Question: I'm trying to get my head around this problem but am new to Ruby on Rails and can't figure it out. I have three models: user, match and match_pick.
My 'index.html.erb' page in 'matches' view lists all matches. I have split the games into 10 blocks, and have set up buttons on a page for Block 1, Block 2......When these buttons are pressed, parameters are passed to the index method in 'matches_controller.rb' and it then only shows the games related to that block.
I'm now trying to set it up to take predictions from the user for each match in the relevant block and save these to the 'match_pick' model - set up to save a userID, matchID and userPick.
I was hoping to put a dropdrown list beside each game listed on the 'index.html.erb' page in 'matches' view (see image below). I was then hoping that the user could only finalise a block's picks by pressing a submit button which would then record their picks (usually 8) for that block. This would result in 8 new lines in the 'match_pick' model.
I've only tried to do the drop-down list this afternoon and am finding it hard because a lot of the help out there have them as part of a form. I'll have another go later as I want the dropdown list to display the options Draw, Team1 name, Team2 name. I plan on only recording an int for the user pick - 0 for draw, 1 for Team1 and 2 for Team2.
Before I throw a load more time at it, can anyone tell me if I'm approaching this correctly and if it's feasible i.e. Am I able to create multiple entries in the 'match_pick' model by pressing the submit button? If so, where and how do I implement the functionality to do this. My main problem is how do I get the information from each of the drop-downs and how do I then write their choices as well as the userID and matchID to the 'match_pick' model.
Here's some relevant code. I know the drop-down code is wrong but it was the only way I could get it working earlier and I'll have to spend more time trying to get it to do what I want.
I've also included an image to show what I'm talking about.
Thanks for taking the time to look. Any and all help is very much appreciated.
> views/matches index.html.erb
'''
<div class= "span10 center-table">
<% if (params[:first_match].to_i == 0) %>
<h1>Administer matches</h1>
<% else %>
<h1>Block <%= @matches[0].block %></h1>
<% end %>
<table class="table table-bordered table-condensed table-striped" >
<thead>
<tr>
<th class="col-sn-1">ID</th>
<th class="col-sn-1">Block</th>
<th class="col-sn-1">Round</th>
<th class="col-sn-1">Date</th>
<th class="col-sn-1">Day</th>
<th class="col-sn-1">Time</th>
<th class="col-sn-1">Venue</th>
<th class="col-sn-1">Team1</th>
<th class="col-sn-1">Team2</th>
<% if (params[:first_match].to_i == 0) %>
<th class="col-sn-1">Result</th>
<th class="col-sn-1">Played</th>
<% else %>
<th class="col-sn-1">User Pick</th>
<% end %>
</tr>
</thead>
<tbody>
<% @matches.each do |match| %>
<tr>
<td><%= match.id %></td>
<td><%= match.block %></td>
<td><%= match.round %></td>
<td><%= match.date %></td>
<td><%= match.day %></td>
<td><%= match.time %></td>
<td><%= match.venue %></td>
<td><%= match.team1 %></td>
<td><%= match.team2 %></td>
<% if (params[:first_match].to_i == 0) %>
<td><%= match.resultString %></td>
<td><%= match.played %></td>
<td><%= link_to 'Show', match %></td>
<td><%= link_to 'Edit', edit_match_path(match) %></td>
<% else %>
<td><%= select :userPick, [['','hot'],['Medium','medium'],['Cold','cold']], :include_blank => true %></td>
<% end %>
</tr>
<% end %>
</tbody>
</table>
<%= link_to "Submit Picks", home_path, :id => "open-contacts-dialog-btn", :class => "btn-large btn-primary", :method => :get %>
</div>
'''
> Matches Image

> EDIT 1
Hi anonymoussxxx, the last part is causing a problem and I don't really understand it enough to fix (tried to put a post before the match but not working). The part where you say "And don't forget add an action 'new_match_pick' into 'routes.rb'"
'''
match "match/create-match-pick" => "matches#create_match_pick", :as => :create_match_pick
'''
Nitrious is giving me the following error:
> Error Code
'''
=> Booting WEBrick
=> Rails 4.1.0 application starting in development on http://0.0.0.0:3000
=> Run 'rails server -h' for more startup options
=> Notice: server is listening on all interfaces (0.0.0.0). Consider using 127.0.0.1 (--binding option)
=> Ctrl-C to shutdown server
Exiting
/home/action/.rvm/gems/ruby-2.1.1/gems/actionpack-4.1.0/lib/action_dispatch/routing/mapper.rb:196:in 'normalize_conditions!': You should not use the 'match' method in your router wit
hout specifying an HTTP method. (RuntimeError)
If you want to expose your action to both GET and POST, add 'via: [:get, :post]' option.
If you want to expose your action to GET, use 'get' in the router:
Instead of: match "controller#action"
Do: get "controller#action"
from /home/action/.rvm/gems/ruby-2.1.1/gems/actionpack-4.1.0/lib/action_dispatch/routing/mapper.rb:68:in 'initialize'
from /home/action/.rvm/gems/ruby-2.1.1/gems/actionpack-4.1.0/lib/action_dispatch/routing/mapper.rb:1462:in 'new'
from /home/action/.rvm/gems/ruby-2.1.1/gems/actionpack-4.1.0/lib/action_dispatch/routing/mapper.rb:1462:in 'add_route'
from /home/action/.rvm/gems/ruby-2.1.1/gems/actionpack-4.1.0/lib/action_dispatch/routing/mapper.rb:1441:in 'decomposed_match'
from /home/action/.rvm/gems/ruby-2.1.1/gems/actionpack-4.1.0/lib/action_dispatch/routing/mapper.rb:1422:in 'block in match'
from /home/action/.rvm/gems/ruby-2.1.1/gems/actionpack-4.1.0/lib/action_dispatch/routing/mapper.rb:1412:in 'each'
from /home/action/.rvm/gems/ruby-2.1.1/gems/actionpack-4.1.0/lib/action_dispatch/routing/mapper.rb:1412:in 'match'
from /home/action/workspace/PAW/config/routes.rb:22:in 'block in <top (required)>'
from /home/action/.rvm/gems/ruby-2.1.1/gems/actionpack-4.1.0/lib/action_dispatch/routing/route_set.rb:335:in 'instance_exec'
from /home/action/.rvm/gems/ruby-2.1.1/gems/actionpack-4.1.0/lib/action_dispatch/routing/route_set.rb:335:in 'eval_block'
from /home/action/.rvm/gems/ruby-2.1.1/gems/actionpack-4.1.0/lib/action_dispatch/routing/route_set.rb:313:in 'draw'
from /home/action/workspace/PAW/config/routes.rb:1:in '<top (required)>'
from /home/action/.rvm/gems/ruby-2.1.1/gems/activesupport-4.1.0/lib/active_support/dependencies.rb:241:in 'load'
from /home/action/.rvm/gems/ruby-2.1.1/gems/activesupport-4.1.0/lib/active_support/dependencies.rb:241:in 'block in load'
from /home/action/.rvm/gems/ruby-2.1.1/gems/activesupport-4.1.0/lib/active_support/dependencies.rb:232:in 'load_dependency'
from /home/action/.rvm/gems/ruby-2.1.1/gems/activesupport-4.1.0/lib/active_support/dependencies.rb:241:in 'load'
from /home/action/.rvm/gems/ruby-2.1.1/gems/railties-4.1.0/lib/rails/application/routes_reloader.rb:40:in 'block in load_paths'
from /home/action/.rvm/gems/ruby-2.1.1/gems/railties-4.1.0/lib/rails/application/routes_reloader.rb:40:in 'each'
from /home/action/.rvm/gems/ruby-2.1.1/gems/railties-4.1.0/lib/rails/application/routes_reloader.rb:40:in 'load_paths'
from /home/action/.rvm/gems/ruby-2.1.1/gems/railties-4.1.0/lib/rails/application/routes_reloader.rb:16:in 'reload!'
from /home/action/.rvm/gems/ruby-2.1.1/gems/railties-4.1.0/lib/rails/application/routes_reloader.rb:26:in 'block in updater'
from /home/action/.rvm/gems/ruby-2.1.1/gems/activesupport-4.1.0/lib/active_support/file_update_checker.rb:75:in 'call'
from /home/action/.rvm/gems/ruby-2.1.1/gems/activesupport-4.1.0/lib/active_support/file_update_checker.rb:75:in 'execute'
from /home/action/.rvm/gems/ruby-2.1.1/gems/railties-4.1.0/lib/rails/application/routes_reloader.rb:27:in 'updater'
from /home/action/.rvm/gems/ruby-2.1.1/gems/railties-4.1.0/lib/rails/application/routes_reloader.rb:7:in 'execute_if_updated'
from /home/action/.rvm/gems/ruby-2.1.1/gems/railties-4.1.0/lib/rails/application/finisher.rb:71:in 'block in <module:Finisher>'
from /home/action/.rvm/gems/ruby-2.1.1/gems/railties-4.1.0/lib/rails/initializable.rb:30:in 'instance_exec'
from /home/action/.rvm/gems/ruby-2.1.1/gems/railties-4.1.0/lib/rails/initializable.rb:30:in 'run'
from /home/action/.rvm/gems/ruby-2.1.1/gems/railties-4.1.0/lib/rails/initializable.rb:55:in 'block in run_initializers'
from /home/action/.rvm/rubies/ruby-2.1.1/lib/ruby/2.1.0/tsort.rb:226:in 'block in tsort_each'
from /home/action/.rvm/rubies/ruby-2.1.1/lib/ruby/2.1.0/tsort.rb:348:in 'block (2 levels) in each_strongly_connected_component'
from /home/action/.rvm/rubies/ruby-2.1.1/lib/ruby/2.1.0/tsort.rb:427:in 'each_strongly_connected_component_from'
from /home/action/.rvm/rubies/ruby-2.1.1/lib/ruby/2.1.0/tsort.rb:347:in 'block in each_strongly_connected_component'
from /home/action/.rvm/rubies/ruby-2.1.1/lib/ruby/2.1.0/tsort.rb:345:in 'each'
from /home/action/.rvm/rubies/ruby-2.1.1/lib/ruby/2.1.0/tsort.rb:345:in 'call'
from /home/action/.rvm/rubies/ruby-2.1.1/lib/ruby/2.1.0/tsort.rb:345:in 'each_strongly_connected_component'
from /home/action/.rvm/rubies/ruby-2.1.1/lib/ruby/2.1.0/tsort.rb:224:in 'tsort_each'
from /home/action/.rvm/rubies/ruby-2.1.1/lib/ruby/2.1.0/tsort.rb:205:in 'tsort_each'
from /home/action/.rvm/gems/ruby-2.1.1/gems/railties-4.1.0/lib/rails/initializable.rb:54:in 'run_initializers'
from /home/action/.rvm/gems/ruby-2.1.1/gems/railties-4.1.0/lib/rails/application.rb:288:in 'initialize!'
from /home/action/workspace/PAW/config/environment.rb:5:in '<top (required)>'
from /home/action/workspace/PAW/config.ru:3:in 'require'
from /home/action/workspace/PAW/config.ru:3:in 'block in <main>'
from /home/action/.rvm/gems/ruby-2.1.1/gems/rack-1.5.2/lib/rack/builder.rb:55:in 'instance_eval'
from /home/action/.rvm/gems/ruby-2.1.1/gems/rack-1.5.2/lib/rack/builder.rb:55:in 'initialize'
from /home/action/workspace/PAW/config.ru:in 'new'
from /home/action/workspace/PAW/config.ru:in '<main>'
from /home/action/.rvm/gems/ruby-2.1.1/gems/rack-1.5.2/lib/rack/builder.rb:49:in 'eval'
from /home/action/.rvm/gems/ruby-2.1.1/gems/rack-1.5.2/lib/rack/builder.rb:49:in 'new_from_string'
from /home/action/.rvm/gems/ruby-2.1.1/gems/rack-1.5.2/lib/rack/builder.rb:40:in 'parse_file'
from /home/action/.rvm/gems/ruby-2.1.1/gems/rack-1.5.2/lib/rack/server.rb:277:in 'build_app_and_options_from_config'
from /home/action/.rvm/gems/ruby-2.1.1/gems/rack-1.5.2/lib/rack/server.rb:199:in 'app'
from /home/action/.rvm/gems/ruby-2.1.1/gems/railties-4.1.0/lib/rails/commands/server.rb:50:in 'app'
from /home/action/.rvm/gems/ruby-2.1.1/gems/rack-1.5.2/lib/rack/server.rb:314:in 'wrapped_app'
from /home/action/.rvm/gems/ruby-2.1.1/gems/railties-4.1.0/lib/rails/commands/server.rb:130:in 'log_to_stdout'
from /home/action/.rvm/gems/ruby-2.1.1/gems/railties-4.1.0/lib/rails/commands/server.rb:67:in 'start'
from /home/action/.rvm/gems/ruby-2.1.1/gems/railties-4.1.0/lib/rails/commands/commands_tasks.rb:81:in 'block in server'
from /home/action/.rvm/gems/ruby-2.1.1/gems/railties-4.1.0/lib/rails/commands/commands_tasks.rb:76:in 'tap'
from /home/action/.rvm/gems/ruby-2.1.1/gems/railties-4.1.0/lib/rails/commands/commands_tasks.rb:76:in 'server'
from /home/action/.rvm/gems/ruby-2.1.1/gems/railties-4.1.0/lib/rails/commands/commands_tasks.rb:40:in 'run_command!'
from /home/action/.rvm/gems/ruby-2.1.1/gems/railties-4.1.0/lib/rails/commands.rb:17:in '<top (required)>'
from /home/action/workspace/PAW/bin/rails:8:in 'require'
from /home/action/workspace/PAW/bin/rails:8:in '<top (required)>'
from /home/action/.rvm/gems/ruby-2.1.1/gems/spring-1.1.2/lib/spring/client/rails.rb:27:in 'load'
from /home/action/.rvm/gems/ruby-2.1.1/gems/spring-1.1.2/lib/spring/client/rails.rb:27:in 'call'
from /home/action/.rvm/gems/ruby-2.1.1/gems/spring-1.1.2/lib/spring/client/command.rb:7:in 'call'
from /home/action/.rvm/gems/ruby-2.1.1/gems/spring-1.1.2/lib/spring/client.rb:26:in 'run'
from /home/action/.rvm/gems/ruby-2.1.1/gems/spring-1.1.2/bin/spring:48:in '<top (required)>'
from /home/action/.rvm/gems/ruby-2.1.1/gems/spring-1.1.2/lib/spring/binstub.rb:11:in 'load'
from /home/action/.rvm/gems/ruby-2.1.1/gems/spring-1.1.2/lib/spring/binstub.rb:11:in '<top (required)>'
from /home/action/workspace/PAW/bin/spring:16:in 'require'
from /home/action/workspace/PAW/bin/spring:16:in '<top (required)>'
from bin/rails:3:in 'load'
from bin/rails:3:in '<main>'
'''
Thanks for your help.
> EDIT 2
Ok so I just changed the line
'''
match "match/create-match-pick" => "matches#create_match_pick", :as => :create_match_pick
'''
to
'''
post "match/create-match-pick" => "matches#create_match_pick", :as => :create_match_pick
'''
This looks to have solved it. I need to make some changes to save the items I need but it looks good. Thanks a lot anonymousxxx
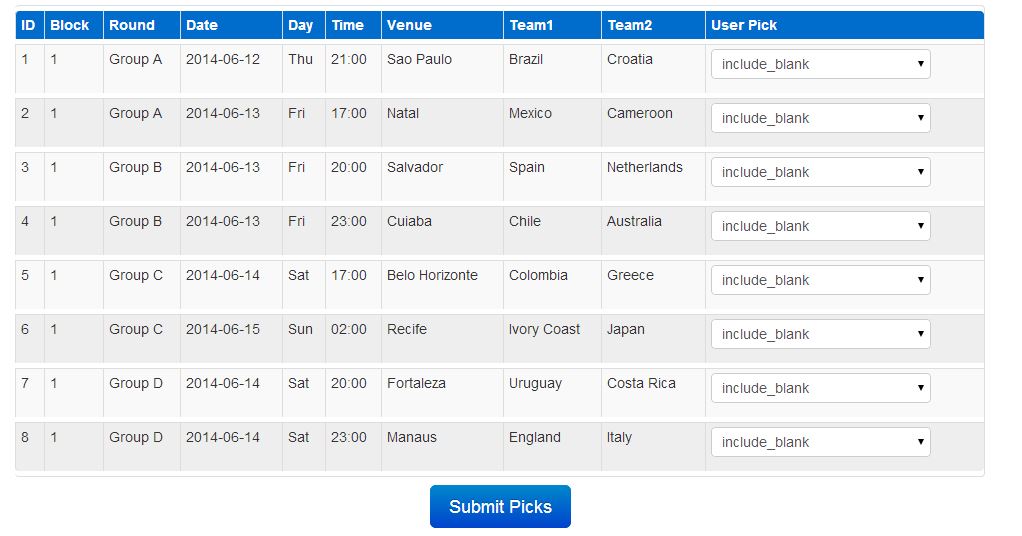
Answer: You can try it something like <URL> concept.
This is code for on your index view, I put 'check_box_tag' for 'match.id' and using jquery for enable 'select_tag' if 'check_box_tag' is checked. But all of whatever you want to do, most importantly I explain the concept of what I make.
'''
<%= form_tag create_match_pick_path, :method => :post do %>
<% @matches.each do |match| %>
<%= check_box_tag "match_ids[]", match.id, false, :class => 'matchid' %>
<%= select_tag "user_picks[]", options_for_select([["Select One", ""], "Hot", "Medium", "Cold"]), disabled: true, 'data-id' => match.id %>
<% end %>
<%= button_tag :class => "btn-large btn-primary" do %> Submit Pick <% end %>
<% end %>
<script type="text/javascript">
$('.matchid').on('click', function () {
var dataid = $(this).val();
if (this.checked) {
$('select[data-id="'+ dataid +'"]').prop('disabled', false);
} else {
$('select[data-id="'+ dataid +'"]').prop('disabled', true);
}
});
</script>
'''
And on your controller looks like :
'''
def create_match_pick
if params[:match_ids].nil?
redirect_to matches_url, :flash => { :error => 'Your notice or whatever' }
else
@matches = Match.find(params[:match_ids])
@userpick = params[:user_picks] unless params[:user_picks].nil?
@matches.each_with_index do |match, index|
MatchPick.create!(:match_id => match.id, :name => @userpick[index])
if @matches.size == index + 1
redirect_to matches_path
end
end
end
end
'''
And don't forget add an action 'new_match_pick' into 'routes.rb'
'''
POST "match/create-match-pick" => "matches#create_match_pick", :as => :create_match_pick
'''
I have tried it and successfully.
'''
Started POST "/match/create-match-pick" for 127.0.0.1 at 2014-05-20 03:22:02 +0700
Processing by Match#create_match_pick as HTML
Parameters: {"utf8"=>"V", "authenticity_token"=>"ILrFvhYTBks6gP0cKI/3iwIURpkfQgM8Xe4TytVXJvc=", "match_ids"=>["1", "2"], "user_picks"=>["Medium", "Cold"]}
-[1m-[35mMatch Load (0.0ms)-[0m SELECT "matches".* FROM "matches" WHERE "matches"."id" IN(1, 2)
-[1m-[36m (1.0ms)-[0m -[1mBEGIN-[0m
-[1m-[35mSQL (120.0ms)-[0m INSERT INTO "match_picks" ("match_id", "created_at", "name", "updated_at") VALUES ($1, $2, $3, $4) RETURNING "id" [["match_id", 1], ["created_at", Tue, 20 May 2014 03:18:01 WIB +07:00], ["name", "Medium"], ["updated_at", Tue, 20 May 2014 03:18:01 WIB +07:00]]
-[1m-[36m (14.0ms)-[0m -[1mCOMMIT-[0m
-[1m-[35m (1.0ms)-[0m BEGIN
-[1m-[36mSQL (1.0ms)-[0m -[1mINSERT INTO "match_picks" ("match_id", "created_at", "name", "updated_at") VALUES ($1, $2, $3, $4) RETURNING "id"-[0m [["match_id", 2],["created_at", Tue, 20 May 2014 03:18:01 WIB +07:00], ["name", "Cold"], ["updated_at", Tue, 20 May 2014 03:18:01 WIB +07:00]]
-[1m-[35m (1.0ms)-[0m COMMIT
Redirected to http://localhost:3000/matches
Completed 302 Found in 165ms (ActiveRecord: 142.0ms)
'''